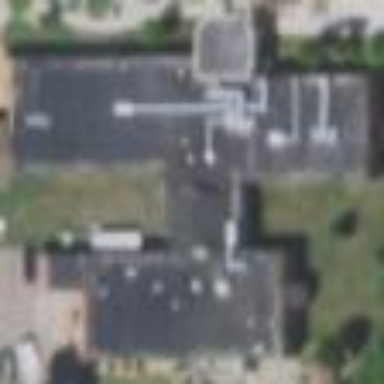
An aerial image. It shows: Hospital building.